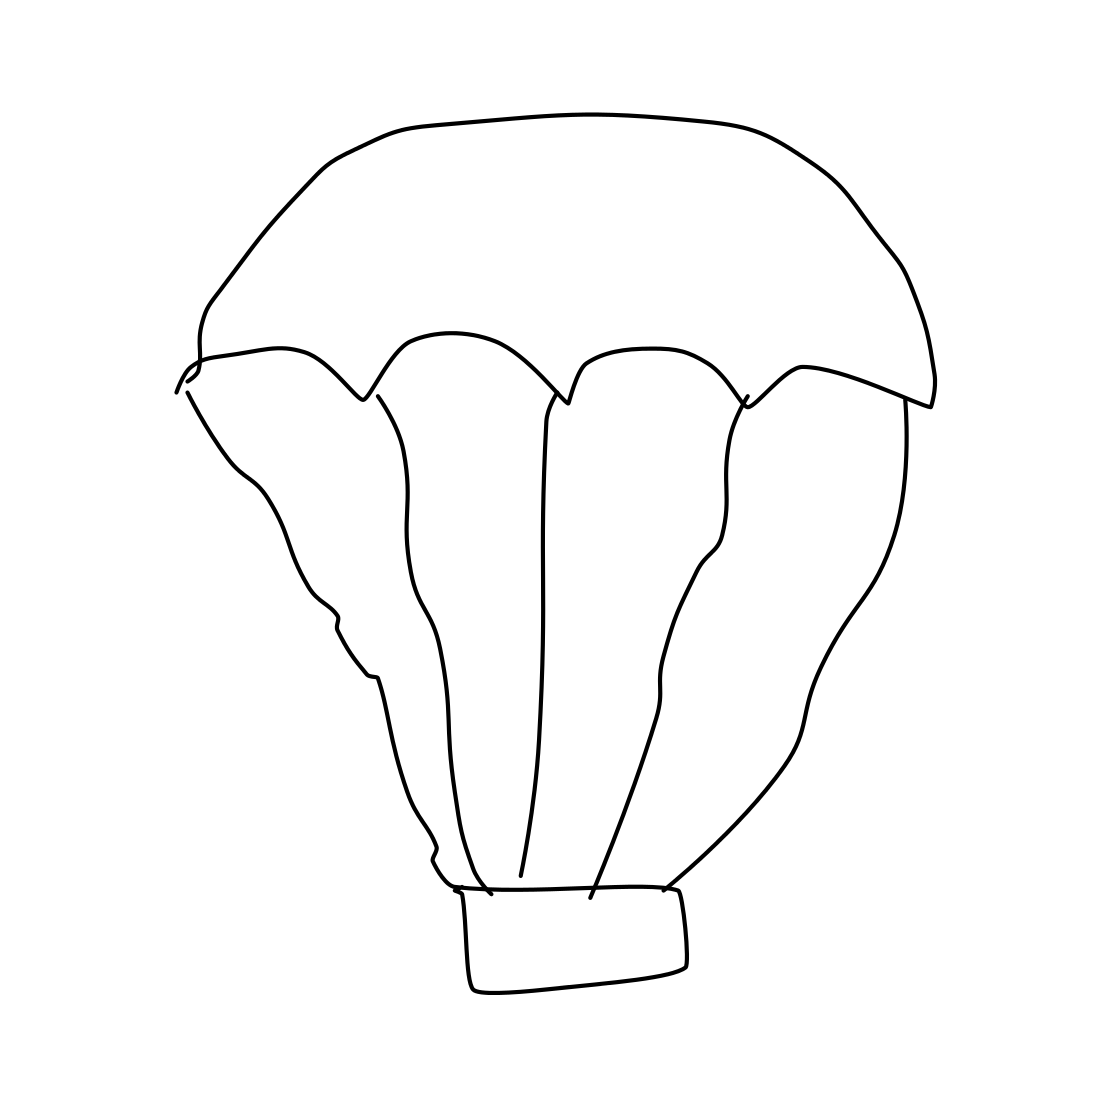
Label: parachute